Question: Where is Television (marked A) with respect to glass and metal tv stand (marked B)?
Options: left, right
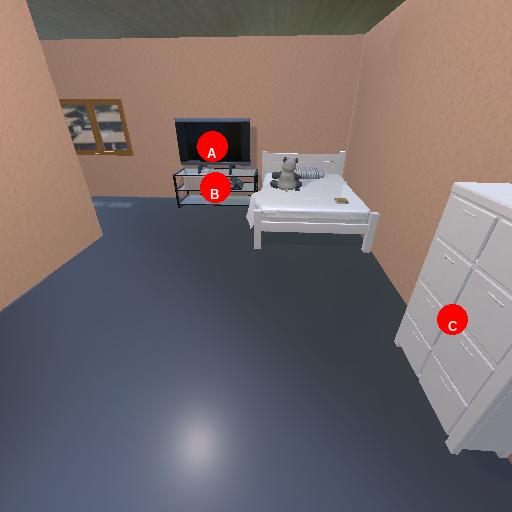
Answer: left